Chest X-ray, AP view. Patient: 67 years old, sex F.
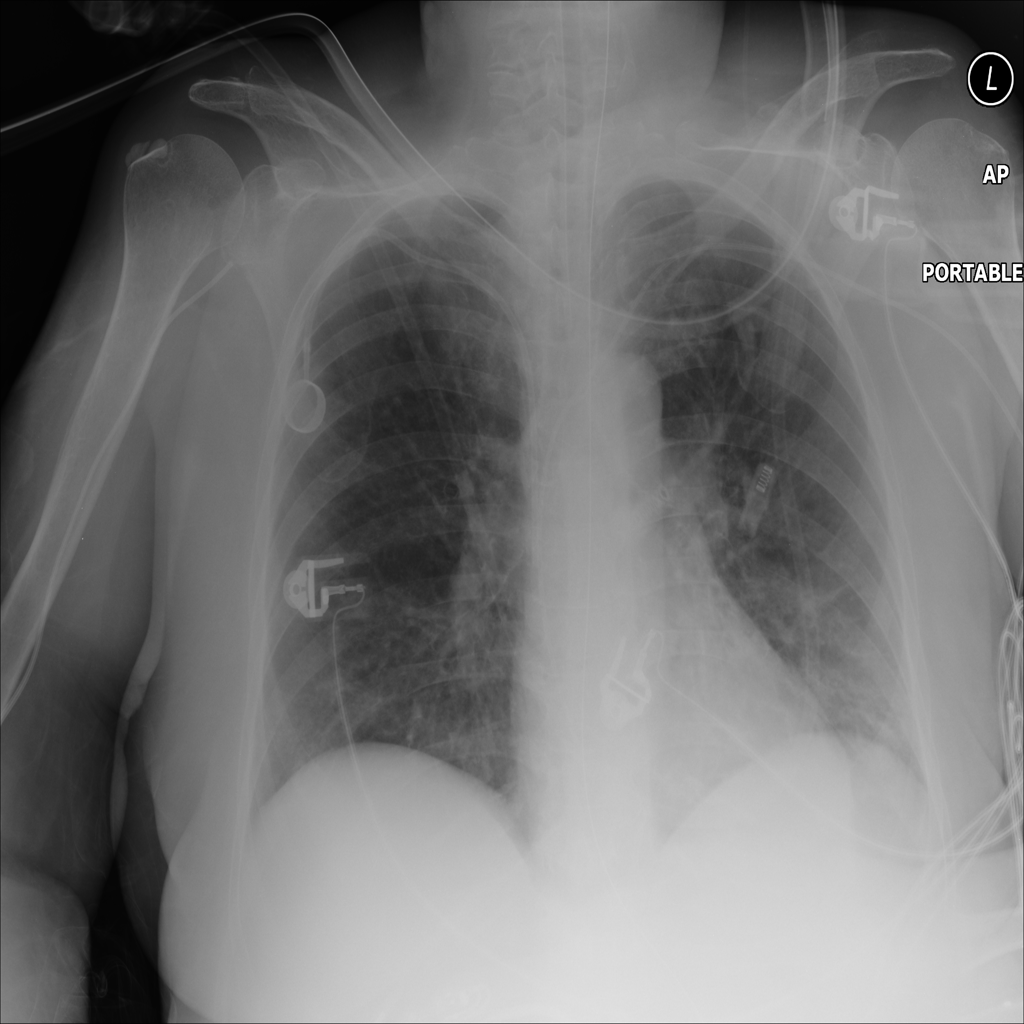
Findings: Infiltration